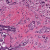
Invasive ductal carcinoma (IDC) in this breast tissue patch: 0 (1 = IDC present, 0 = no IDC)